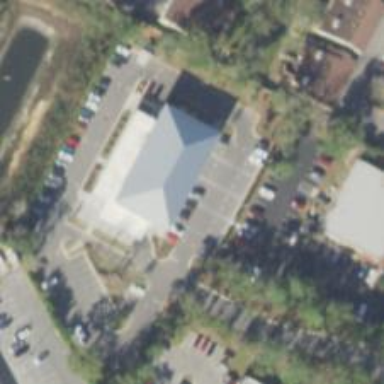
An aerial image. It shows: Parking space.